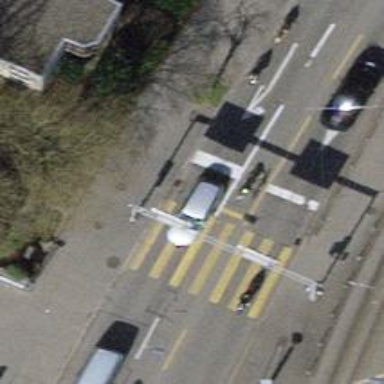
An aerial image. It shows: Road with traffic signals and zebra crossing marked with zebra stripes.